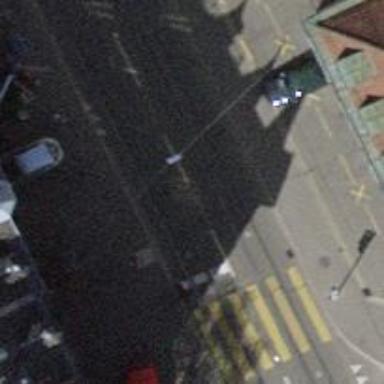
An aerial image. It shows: Tram stop with public transport stop position for trams.